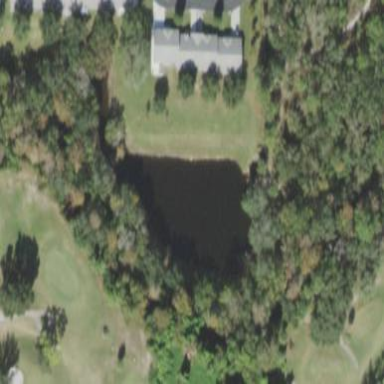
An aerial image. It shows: Pond surrounded by natural water.